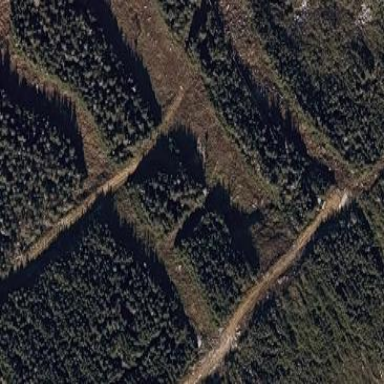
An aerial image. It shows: Coniferous forest area.